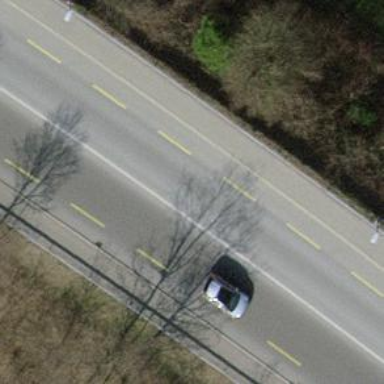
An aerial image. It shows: Tertiary road with asphalt surface and designated cycle lane.